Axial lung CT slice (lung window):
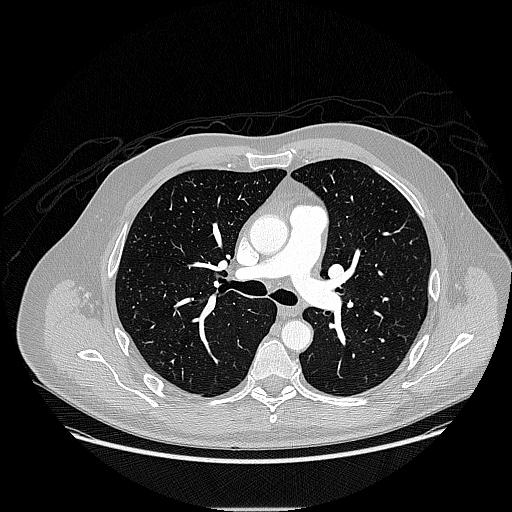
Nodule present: no